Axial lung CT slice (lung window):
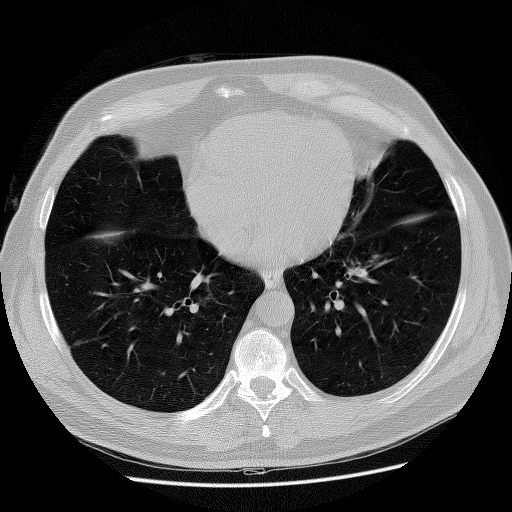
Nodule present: no